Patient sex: M
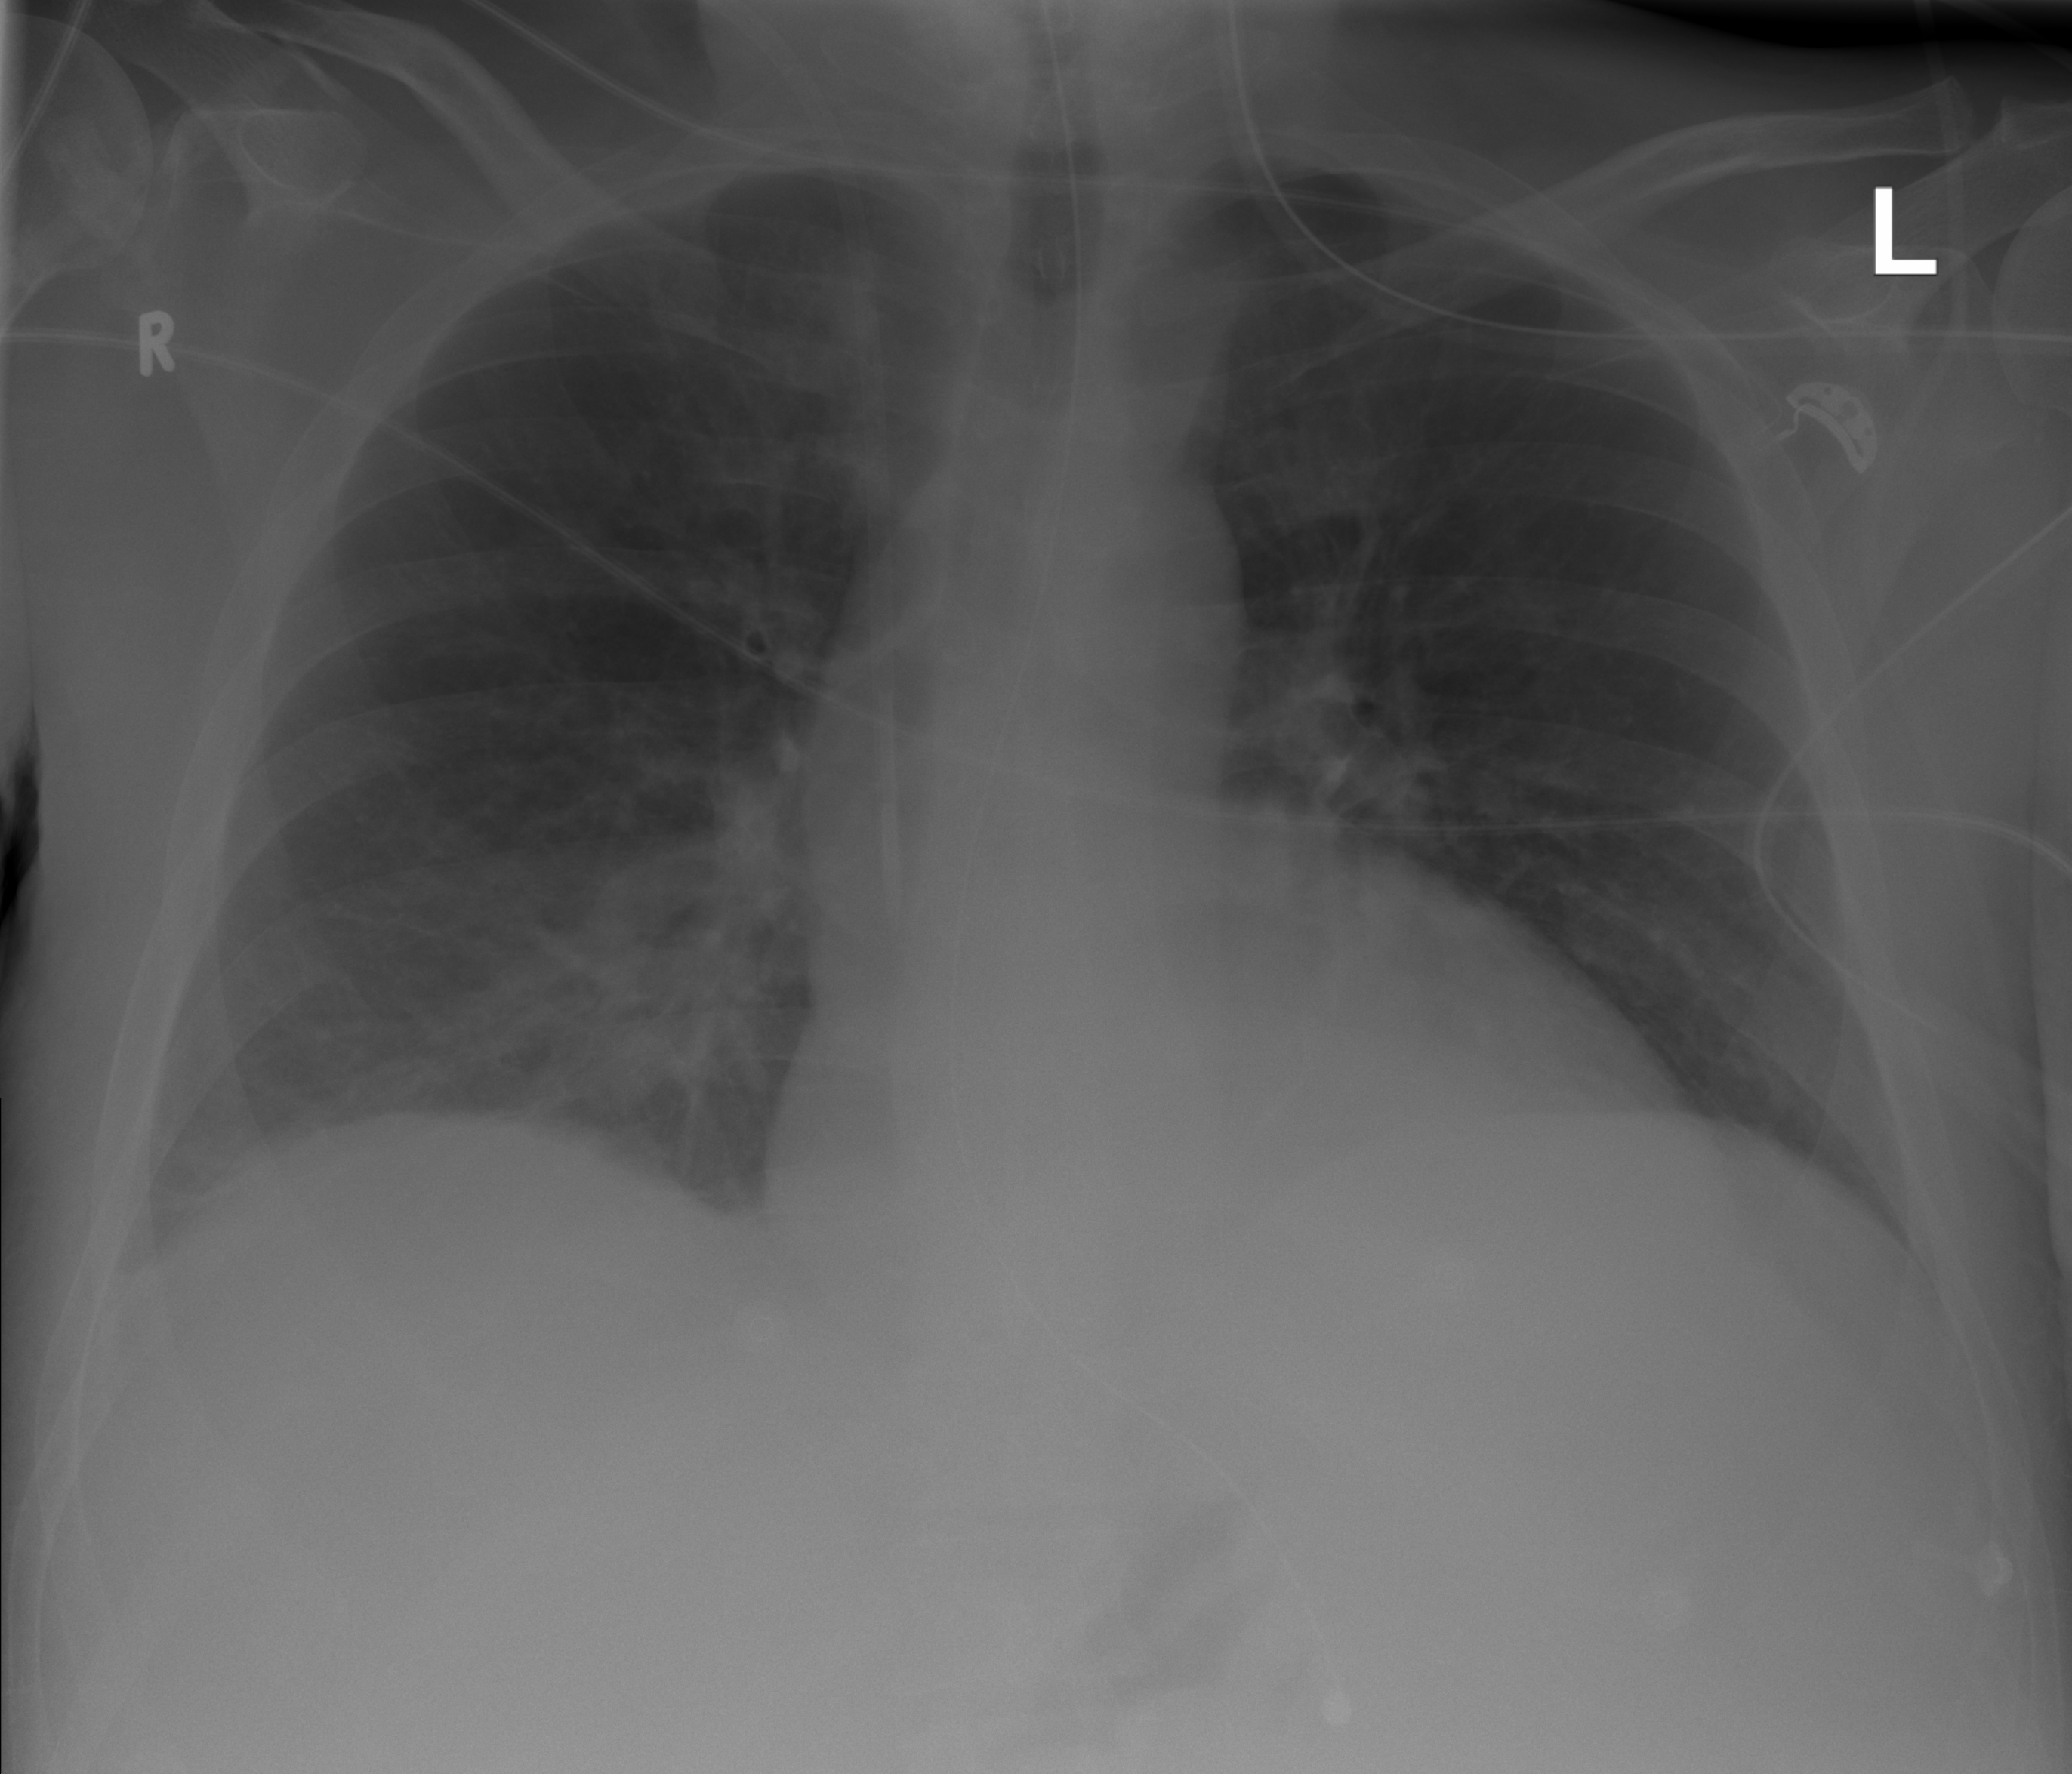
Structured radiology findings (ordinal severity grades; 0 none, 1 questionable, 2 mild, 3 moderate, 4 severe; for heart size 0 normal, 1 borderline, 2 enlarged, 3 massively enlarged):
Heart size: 2
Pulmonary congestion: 0
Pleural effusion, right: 2
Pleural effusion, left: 0
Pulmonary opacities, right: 0
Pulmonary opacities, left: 0
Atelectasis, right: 2
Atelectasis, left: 0